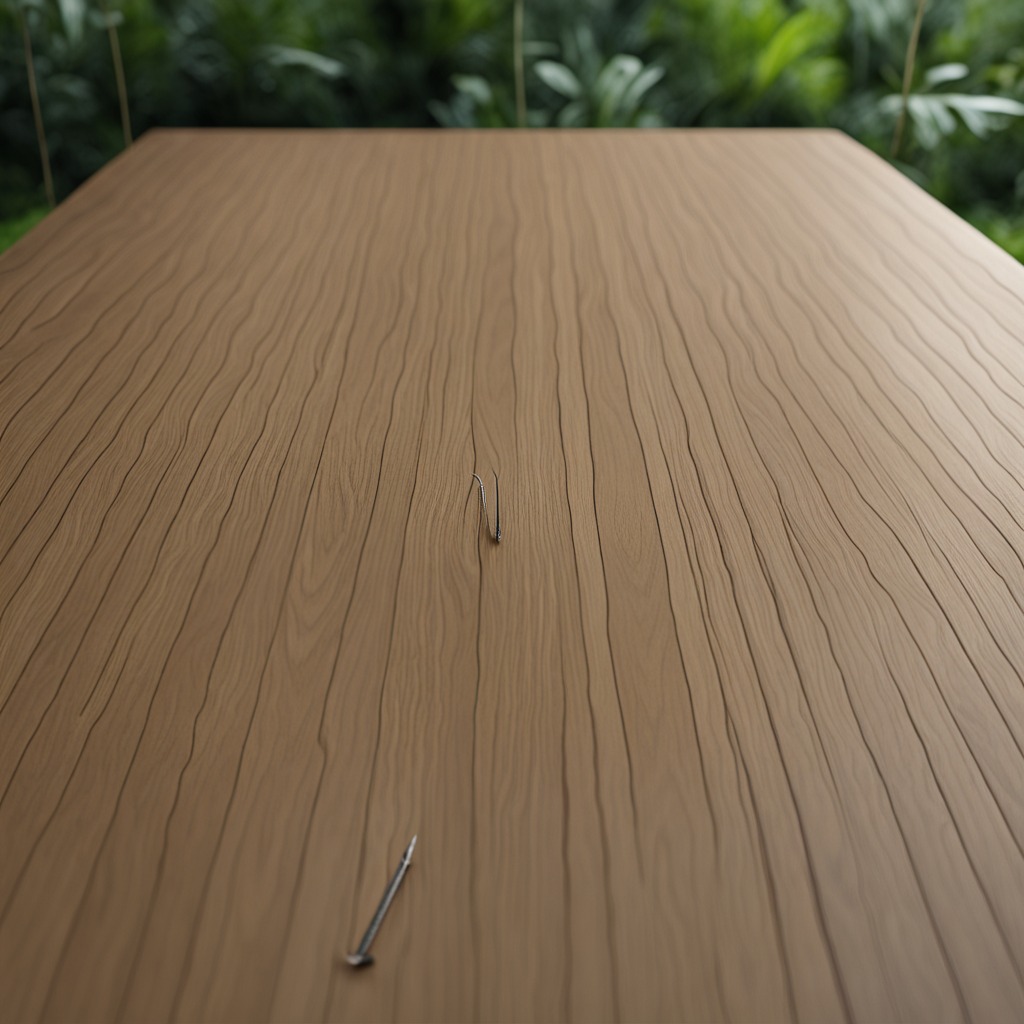
An iron nail is lying on the wooden table.